Question: If you copy files under Windows 7, you will see the of the copy in a sort of of the application.
Can this be achieved using Delphi 7 ?
I have some lengthy operation which would be ideally suited to show it's progress this way.
.
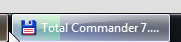
Answer: Use the <URL>' specifying 'CLSID_TaskbarList' and 'IID_ITaskbarList3' to access the interface.
For example:
'''
type
ITaskbarList = interface(IUnknown)
['{56FDF342-FD6D-11D0-958A-006097C9A090}']
function HrInit: HRESULT; stdcall;
function AddTab(hwnd: HWND): HRESULT; stdcall;
function DeleteTab(hwnd: HWND): HRESULT; stdcall;
function ActivateTab(hwnd: HWND): HRESULT; stdcall;
function SetActiveAlt(hwnd: HWND): HRESULT; stdcall;
end;
ITaskbarList2 = interface(ITaskbarList)
['{602D4995-B13A-429B-A66E-1935E44F4317}']
function MarkFullscreenWindow(hwnd: HWND;
fFullscreen: BOOL): HRESULT; stdcall;
end;
THUMBBUTTON = record
dwMask: DWORD;
iId: UINT;
iBitmap: UINT;
hIcon: HICON;
szTip: packed array[0..259] of WCHAR;
dwFlags: DWORD;
end;
TThumbButton = THUMBBUTTON;
PThumbButton = ^TThumbButton;
ITaskbarList3 = interface(ITaskbarList2)
['{EA1AFB91-9E28-4B86-90E9-9E9F8A5EEFAF}']
function SetProgressValue(hwnd: HWND; ullCompleted: ULONGLONG;
ullTotal: ULONGLONG): HRESULT; stdcall;
function SetProgressState(hwnd: HWND;
tbpFlags: Integer): HRESULT; stdcall;
function RegisterTab(hwndTab: HWND; hwndMDI: HWND): HRESULT; stdcall;
function UnregisterTab(hwndTab: HWND): HRESULT; stdcall;
function SetTabOrder(hwndTab: HWND;
hwndInsertBefore: HWND): HRESULT; stdcall;
function SetTabActive(hwndTab: HWND; hwndMDI: HWND;
tbatFlags: Integer): HRESULT; stdcall;
function ThumbBarAddButtons(hwnd: HWND; cButtons: UINT;
pButton: PThumbButton): HRESULT; stdcall;
function ThumbBarUpdateButtons(hwnd: HWND; cButtons: UINT;
pButton: PThumbButton): HRESULT; stdcall;
function ThumbBarSetImageList(hwnd: HWND;
himl: HIMAGELIST): HRESULT; stdcall;
function SetOverlayIcon(hwnd: HWND; hIcon: HICON;
pszDescription: LPCWSTR): HRESULT; stdcall;
function SetThumbnailTooltip(hwnd: HWND;
pszTip: LPCWSTR): HRESULT; stdcall;
function SetThumbnailClip(hwnd: HWND;
var prcClip: TRect): HRESULT; stdcall;
end;
const
CLSID_TaskbarList: TGUID = '{56FDF344-FD6D-11d0-958A-006097C9A090}';
TBPF_NOPROGRESS = 0;
TBPF_INDETERMINATE = $1;
TBPF_NORMAL = $2;
TBPF_ERROR = $4;
TBPF_PAUSED = $8;
var
TBL: ITaskbarList3;
I: Integer;
begin
CoCreateInstance(CLSID_TaskbarList, nil, CLSCTX_INPROC, ITaskbarList3, TBL);
if (TBL <> nil) then
TBL.SetProgressState(Application.Handle, TBPF_INDETERMINATE);
try
for I := 0 to 100 do
begin
if (TBL <> nil) then
TBL.SetProgressValue(Application.Handle, I, 100);
Sleep(1000);
end;
finally
if (TBL <> nil) then
TBL.SetProgressState(Application.Handle, TBPF_NOPROGRESS);
end;
end;
'''